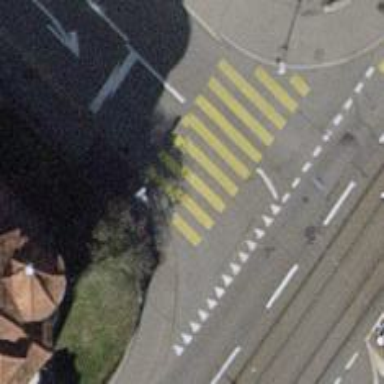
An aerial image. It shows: Kerb serving as barrier.